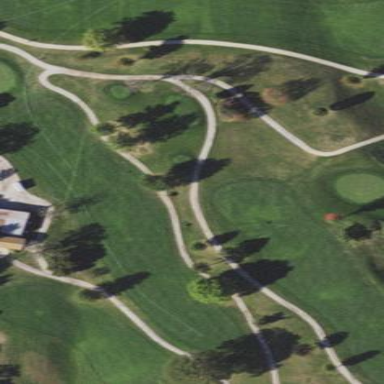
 with lush green grass covering the ground."